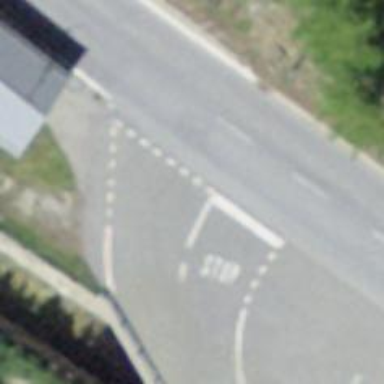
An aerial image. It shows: Residential road with asphalt surface.